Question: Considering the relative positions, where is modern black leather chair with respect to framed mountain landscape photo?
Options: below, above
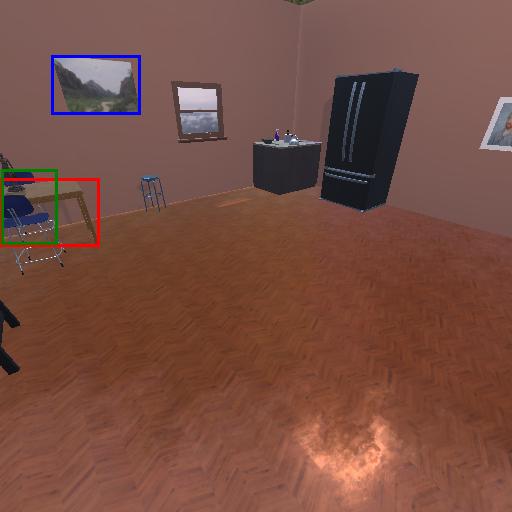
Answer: below